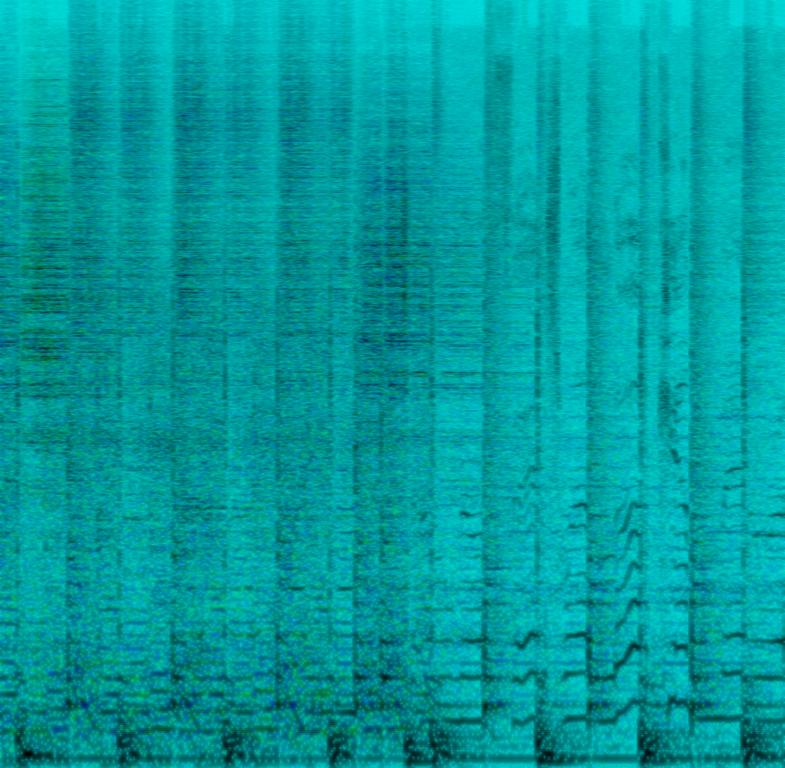
This is a drum cover of a hard rock/alternative metal music piece. There is a male vocalist singing melodically in the lead. The main tune is being played by the distorted electric guitar. There is a bass guitar playing in the background. The rhythmic background consists of a simple but loud rock acoustic drum beat. The atmosphere is aggressive.